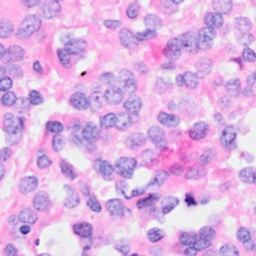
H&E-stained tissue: Breast